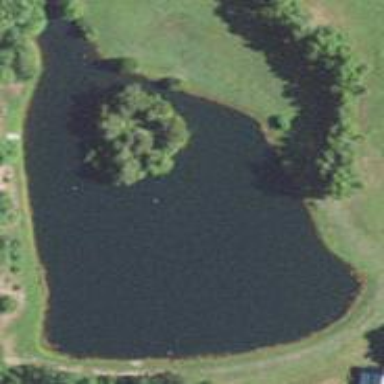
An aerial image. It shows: Serene pond surrounded by nature.